Interaction volume radius: 10 \u00c5
Interaction volume height: 20 \u00c5
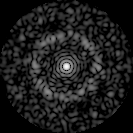
Disorder parameter: 0.8142